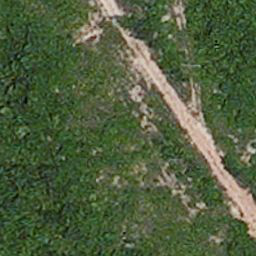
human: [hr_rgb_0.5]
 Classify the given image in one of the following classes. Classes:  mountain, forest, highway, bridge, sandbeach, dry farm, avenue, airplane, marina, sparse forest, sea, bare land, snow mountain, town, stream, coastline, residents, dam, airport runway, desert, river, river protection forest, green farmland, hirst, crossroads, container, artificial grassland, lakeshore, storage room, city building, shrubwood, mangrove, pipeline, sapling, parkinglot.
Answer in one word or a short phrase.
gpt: avenue